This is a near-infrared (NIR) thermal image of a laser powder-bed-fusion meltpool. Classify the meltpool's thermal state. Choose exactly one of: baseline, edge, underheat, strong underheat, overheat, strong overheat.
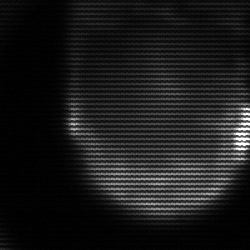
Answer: edge